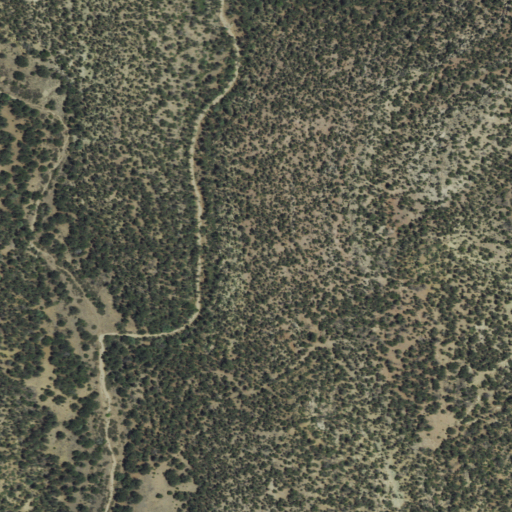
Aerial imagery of valley in New Mexico named Cañon de la Jarita containing only evergreen forest